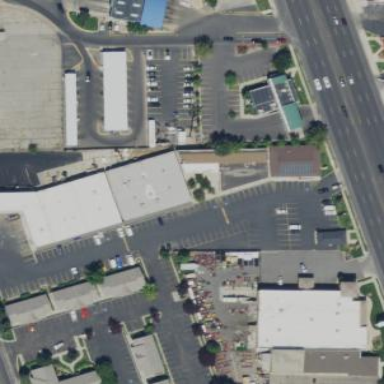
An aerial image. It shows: Commercial building.